Question: The scope of the project is to provide permissions to every single guest user that clicks on the <URL>. From what I've experienced this can only be done within the organization from the app perspective.
What is the best practice to provide guest users/everyone access to the powerbi application without having to approve users?

I tried changing of the app permissions to everyone in the org, and turning on the setting allowing azure active Directory guest users to access Power BI.
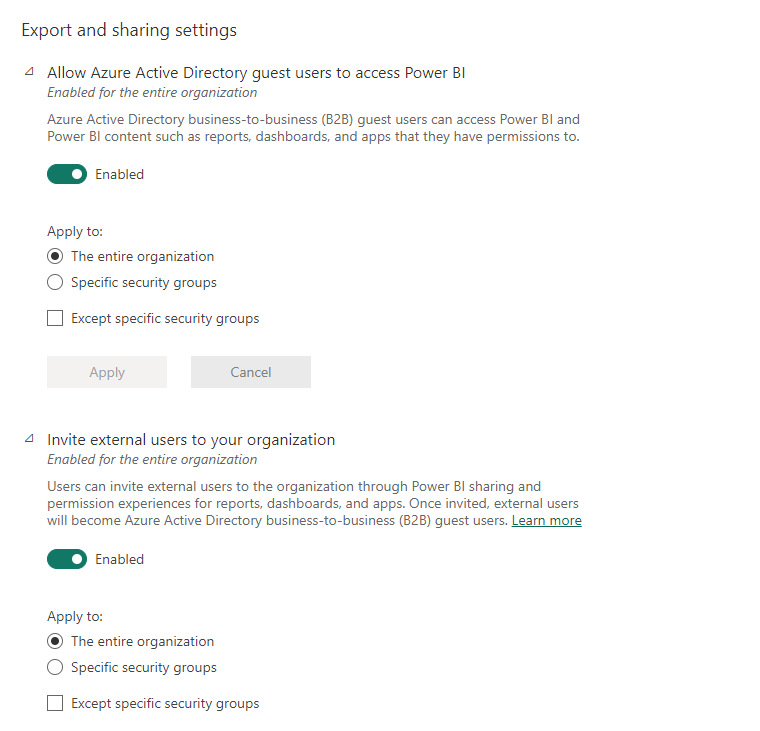
Answer: Having access to Power BI doesn't grant them access to any workspaces or apps. For that you need a security group, eg an <URL>.